Interaction volume radius: 5 \u00c5
Interaction volume height: 25 \u00c5
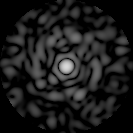
Disorder parameter: 0.8541